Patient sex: M
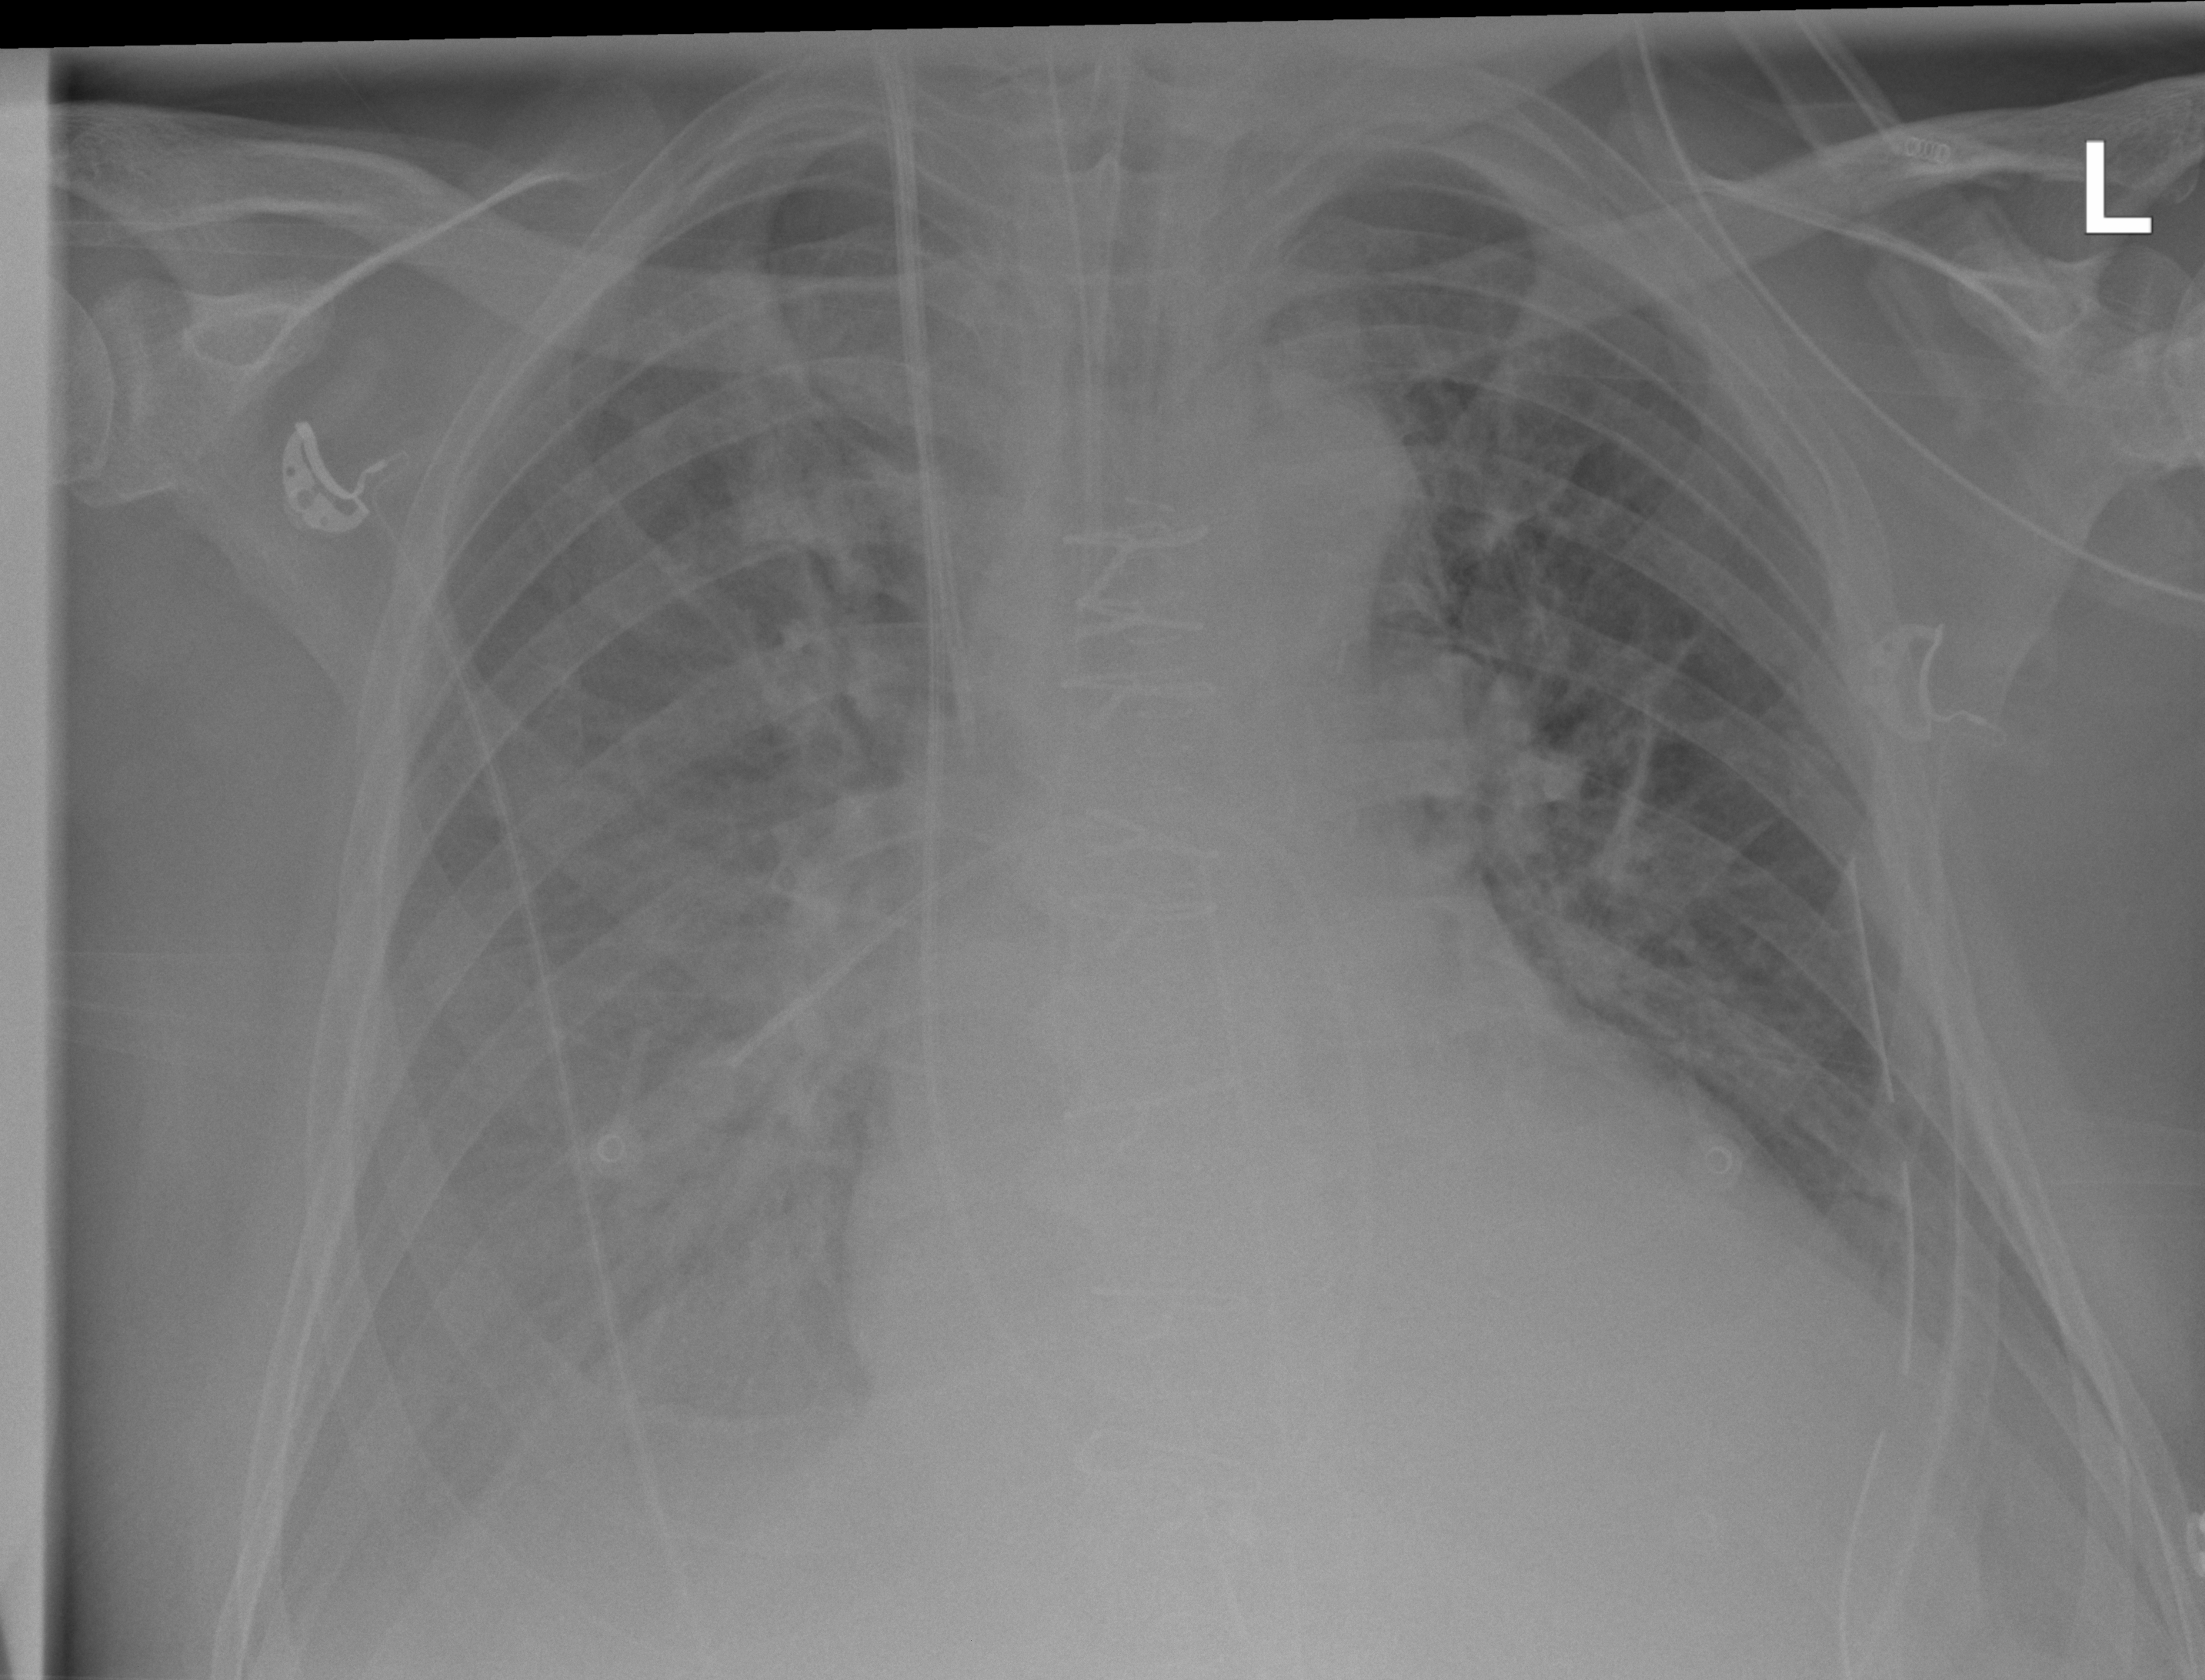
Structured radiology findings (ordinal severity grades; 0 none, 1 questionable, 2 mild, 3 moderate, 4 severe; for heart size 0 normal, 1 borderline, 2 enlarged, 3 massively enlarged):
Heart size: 2
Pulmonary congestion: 2
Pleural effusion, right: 3
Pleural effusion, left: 2
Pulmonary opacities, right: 2
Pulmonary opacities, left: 0
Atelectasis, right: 2
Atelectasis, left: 2